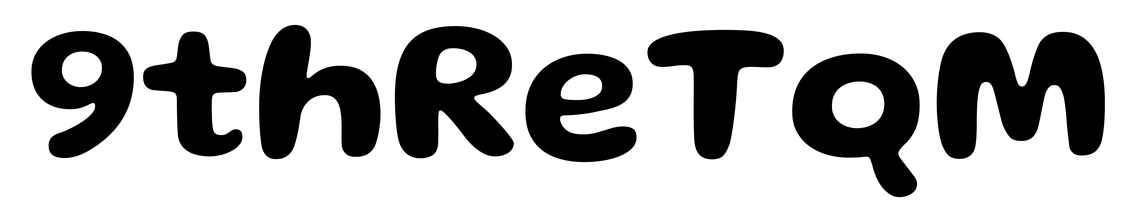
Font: Gluten_SemiBold